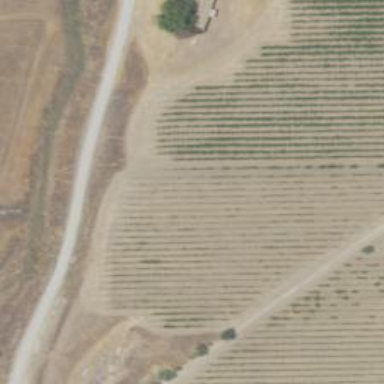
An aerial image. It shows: Vineyard with grape crops.